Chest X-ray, PA view. Patient: 51 years old, sex F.
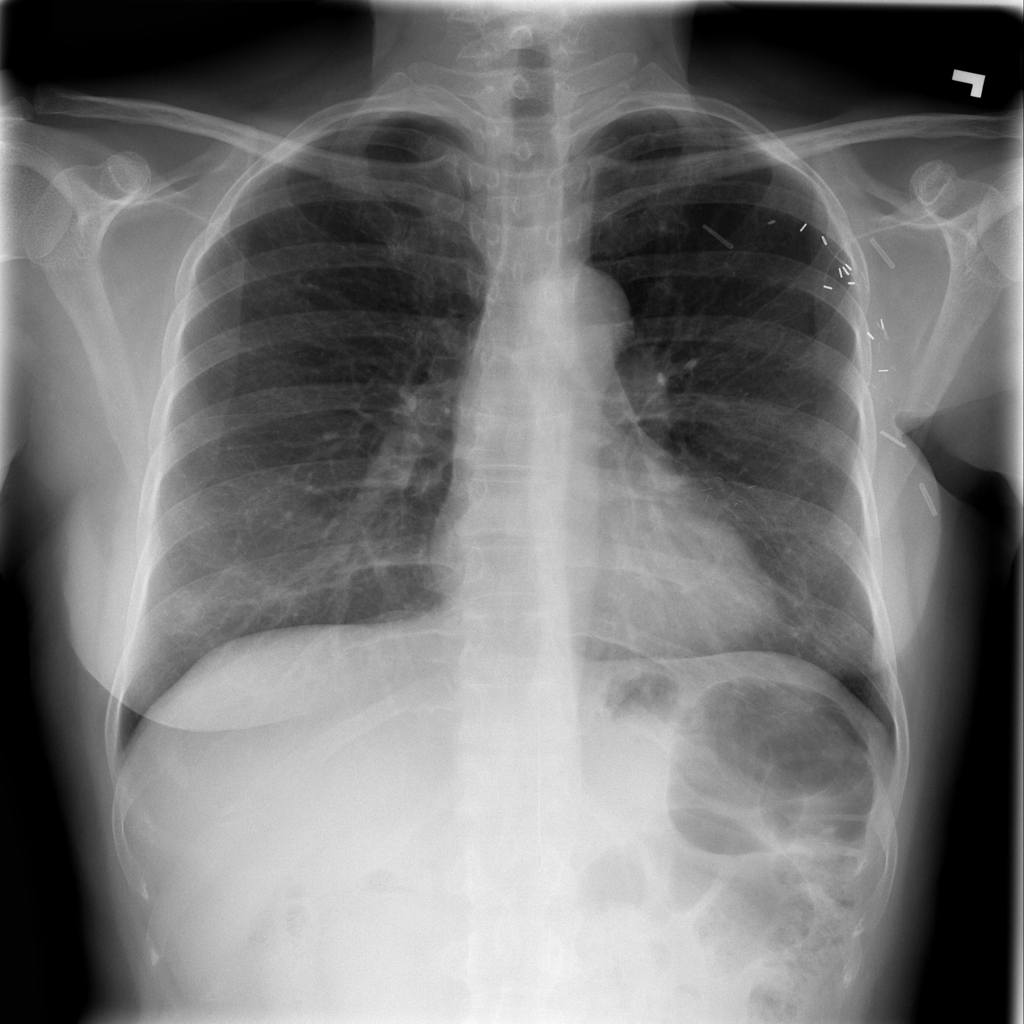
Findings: No Finding